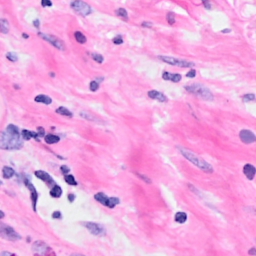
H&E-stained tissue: Breast